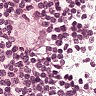
Metastatic tissue present: yes